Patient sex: M
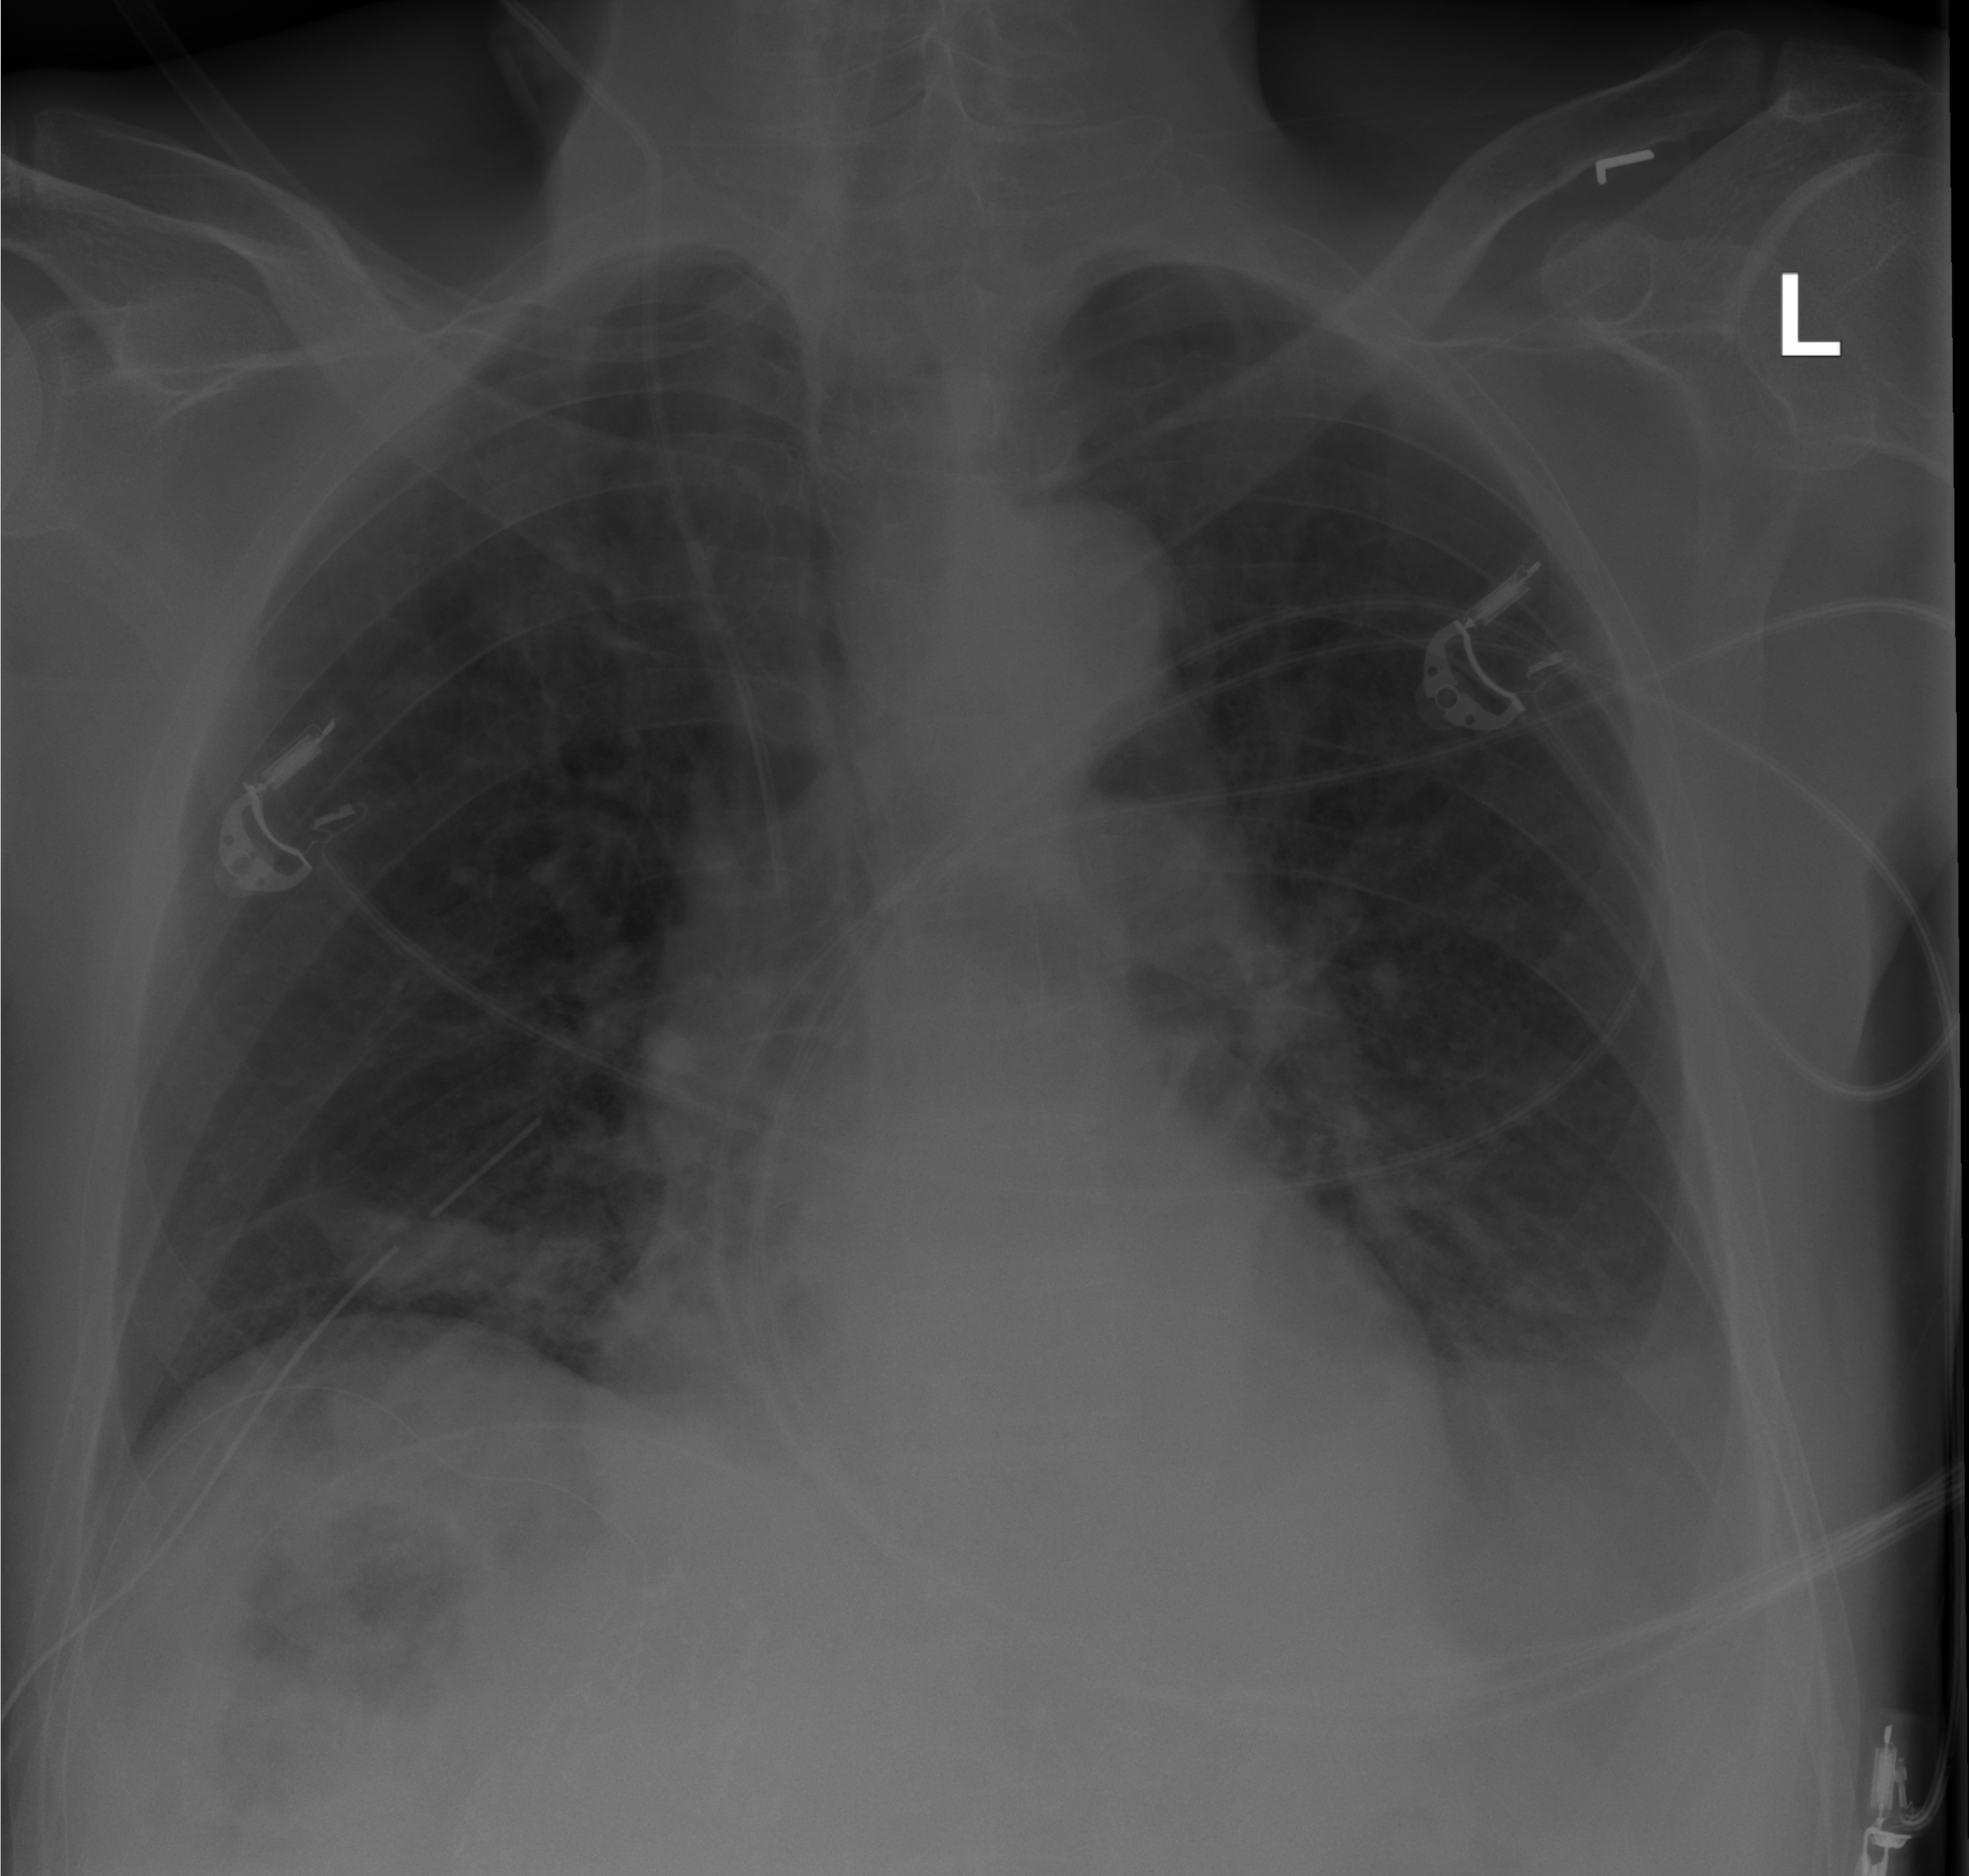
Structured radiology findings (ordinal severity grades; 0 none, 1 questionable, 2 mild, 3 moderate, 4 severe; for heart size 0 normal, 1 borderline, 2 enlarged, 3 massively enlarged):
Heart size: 0
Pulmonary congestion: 1
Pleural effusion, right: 0
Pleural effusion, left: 2
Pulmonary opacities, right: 2
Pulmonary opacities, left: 0
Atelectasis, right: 0
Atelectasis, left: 2